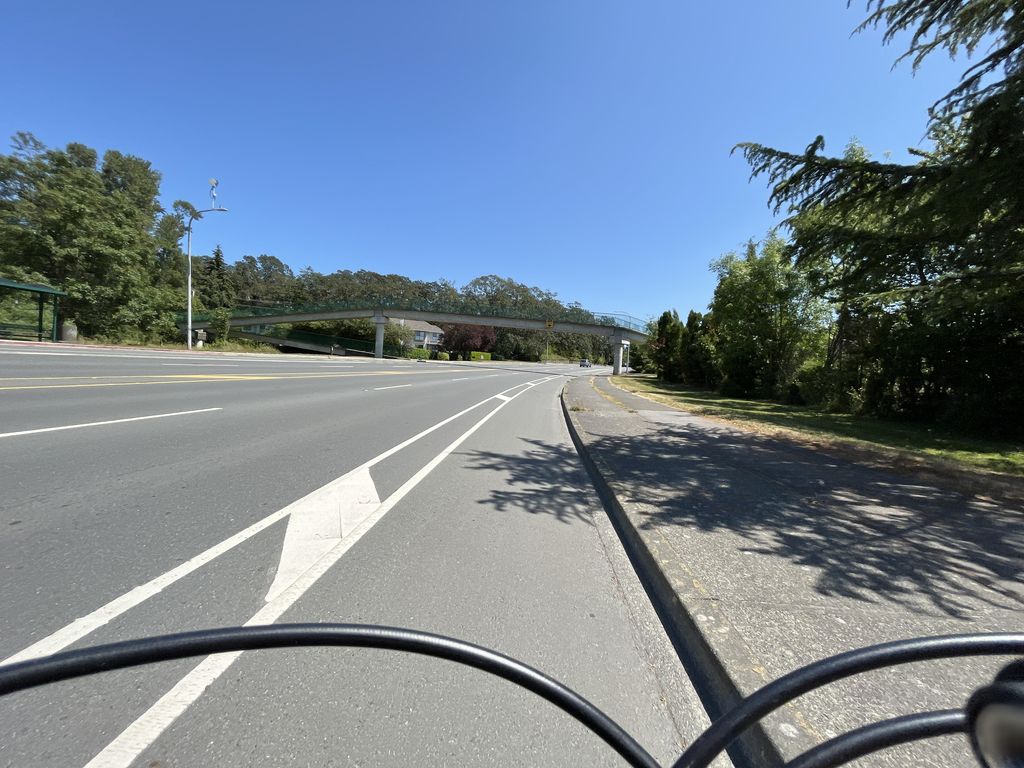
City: victoria